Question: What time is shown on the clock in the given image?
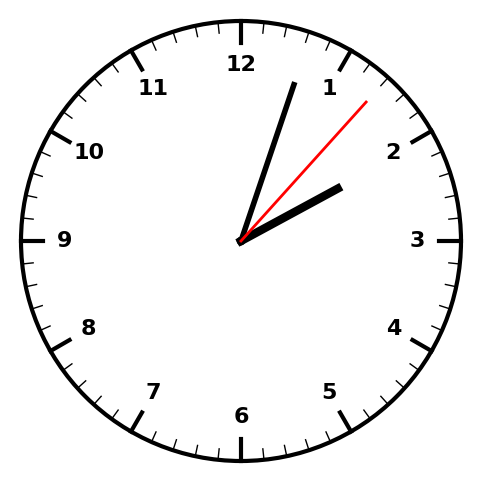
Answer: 02:03:07